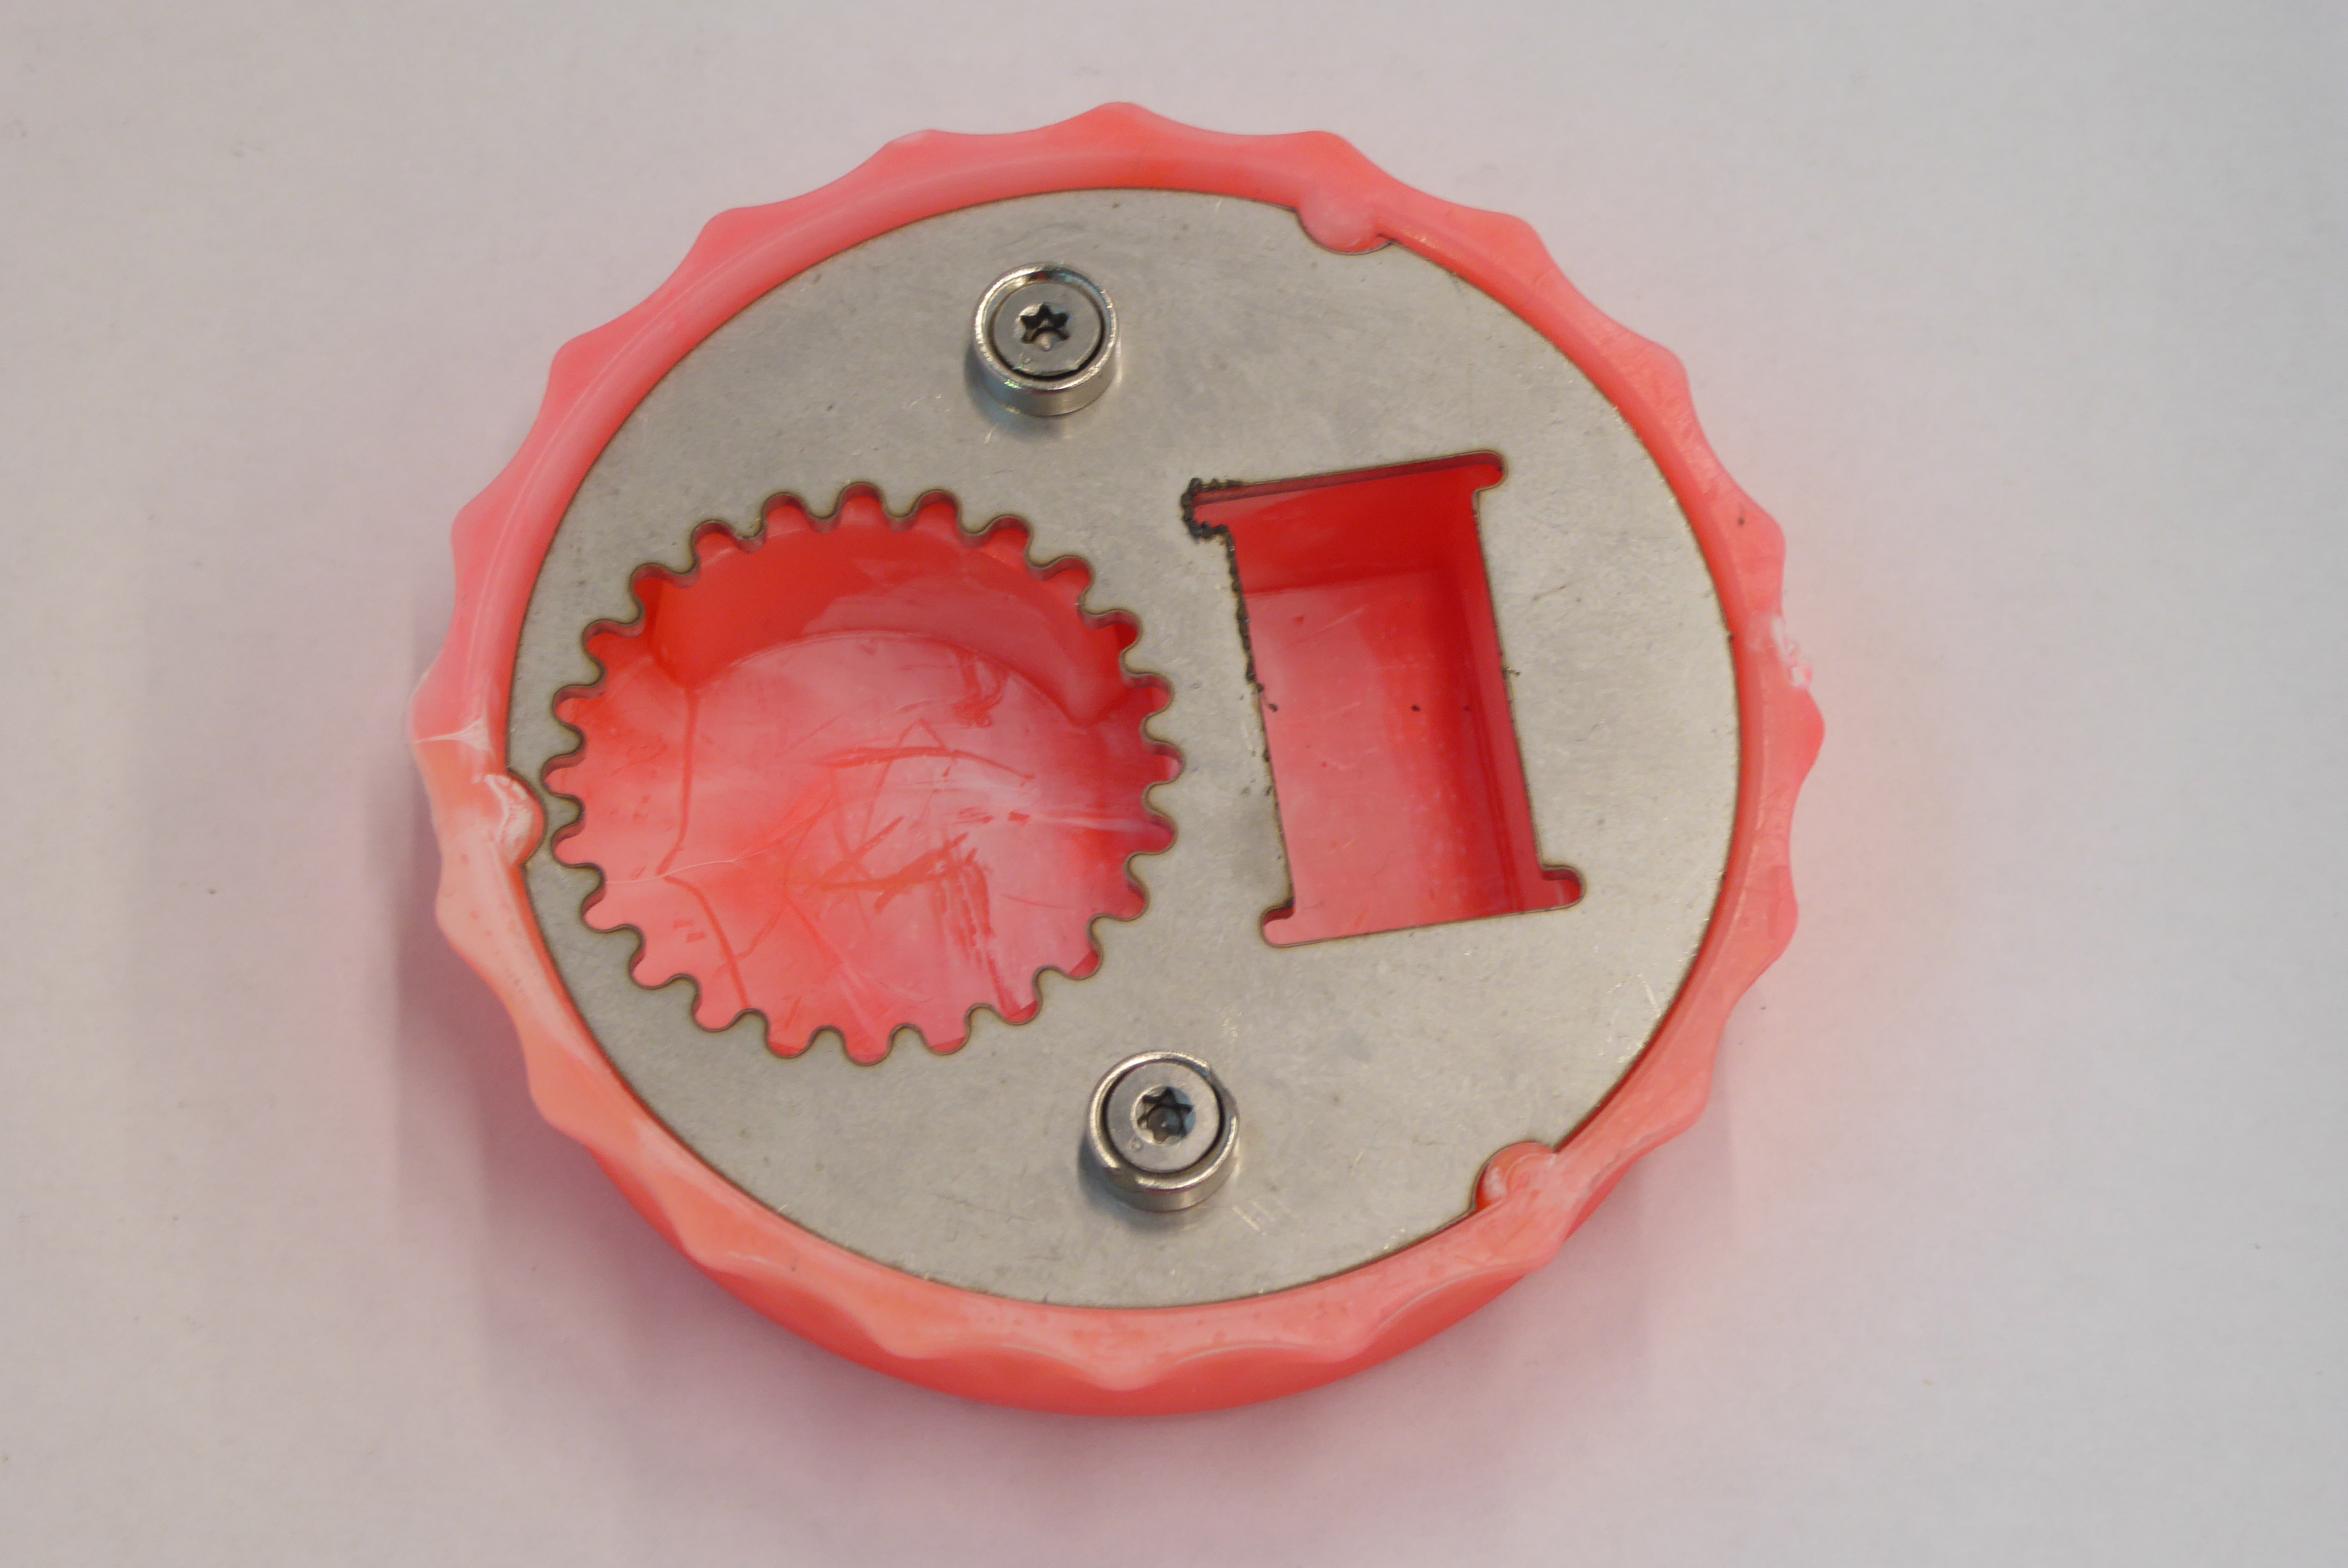
Label: Bottle Opener